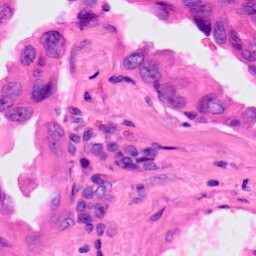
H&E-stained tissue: Lung